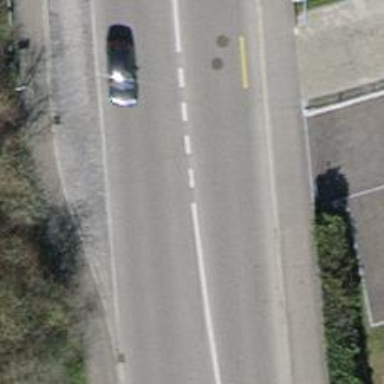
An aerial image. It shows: Tertiary road with asphalt surface and cycle lane.